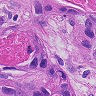
Metastatic tissue present: yes